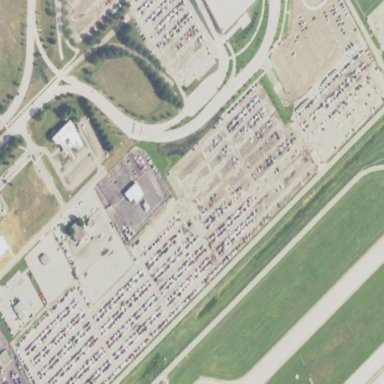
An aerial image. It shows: Parking area with asphalt surface.